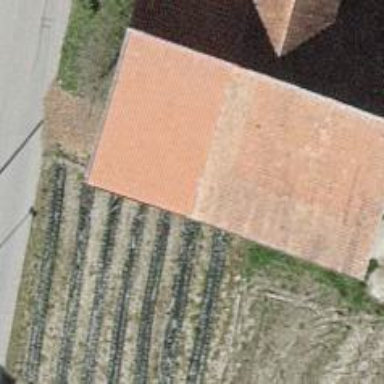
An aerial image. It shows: Farm shop.